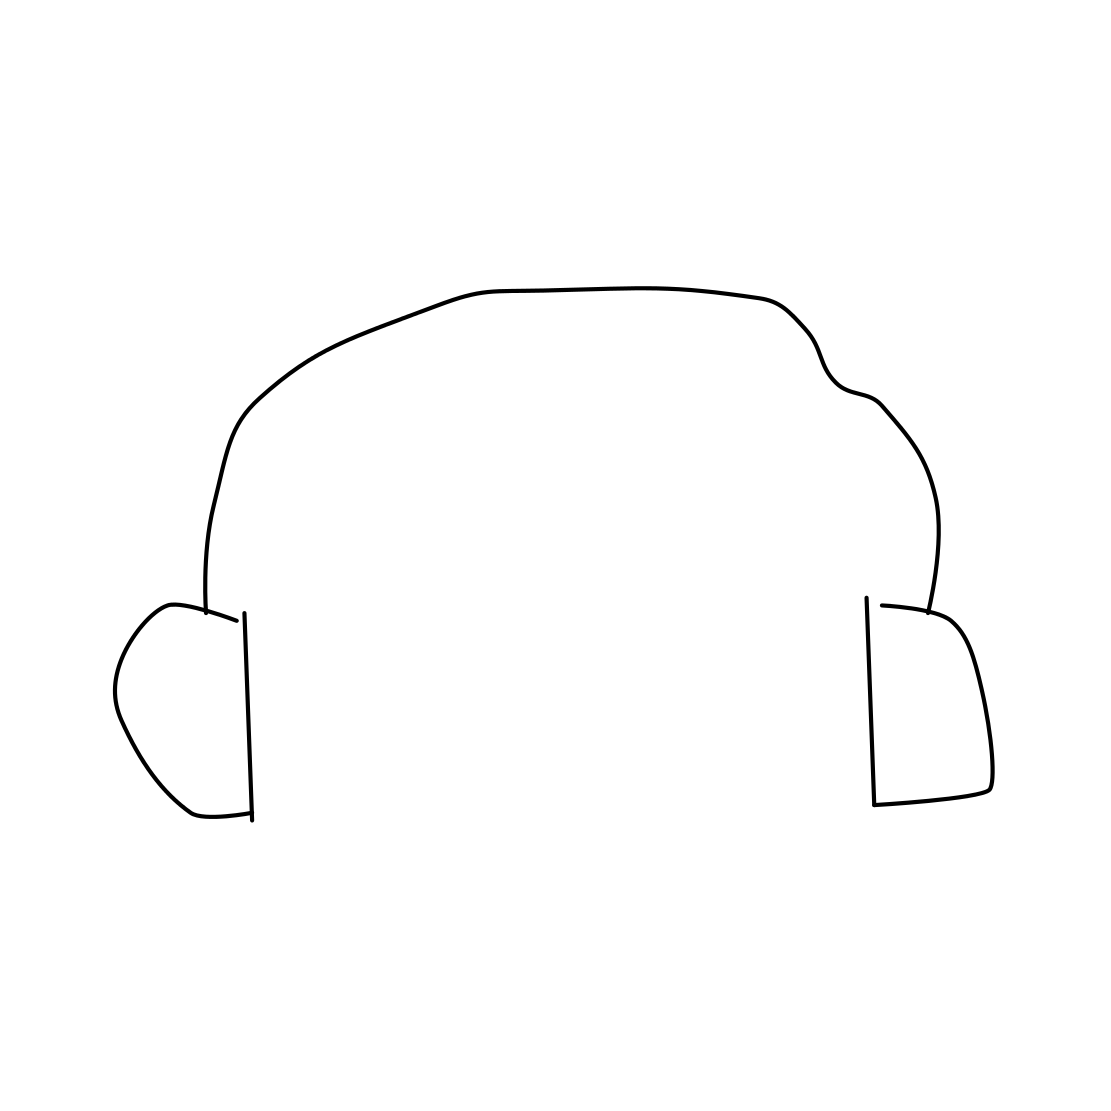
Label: head-phones